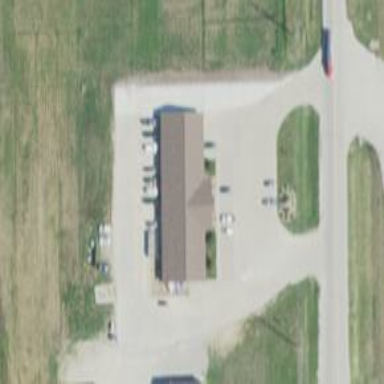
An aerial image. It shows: Veterinary facility.